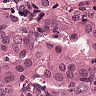
Metastatic tissue present: yes